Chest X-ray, PA view. Patient: 52 years old, sex F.
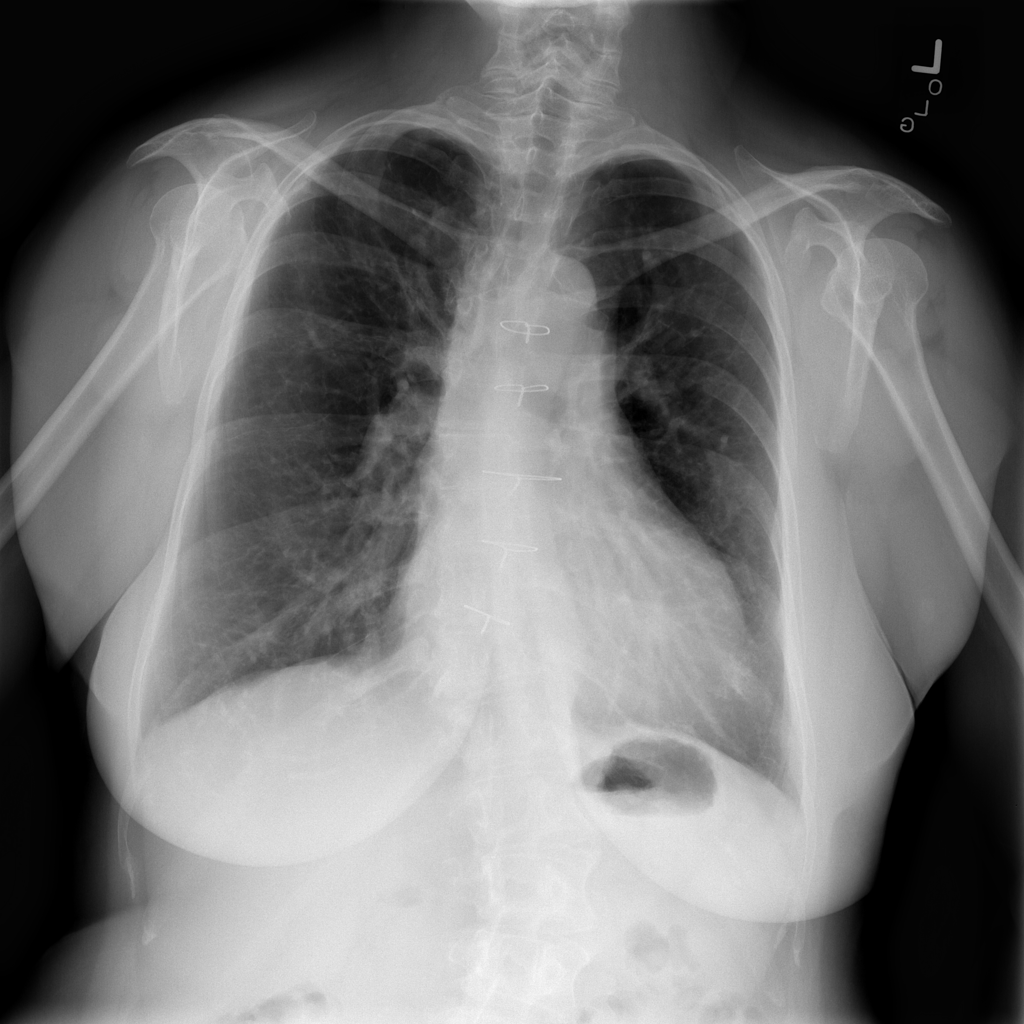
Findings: No Finding